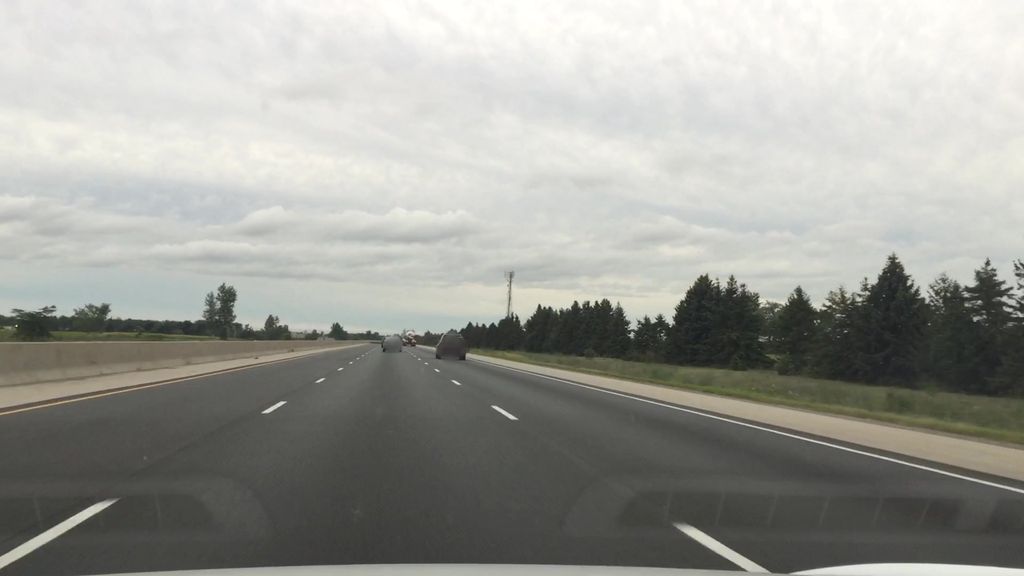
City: kitchener-waterloo